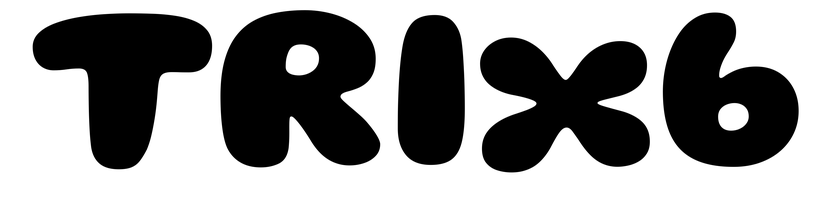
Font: Gluten_ExtraBold